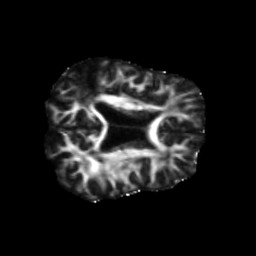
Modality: FA
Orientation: axial
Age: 73
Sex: female
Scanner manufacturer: siemens
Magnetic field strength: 3 T
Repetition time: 5.47 s
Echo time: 0.0854 s